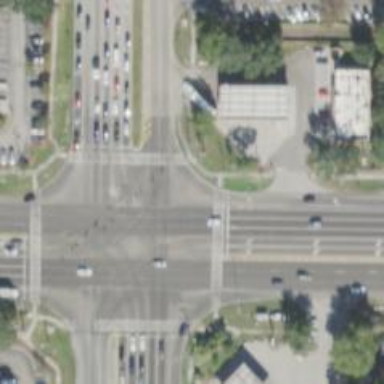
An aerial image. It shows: Zebra crossing on the road.